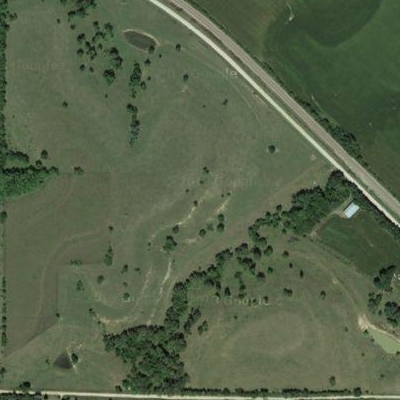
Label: aGrass